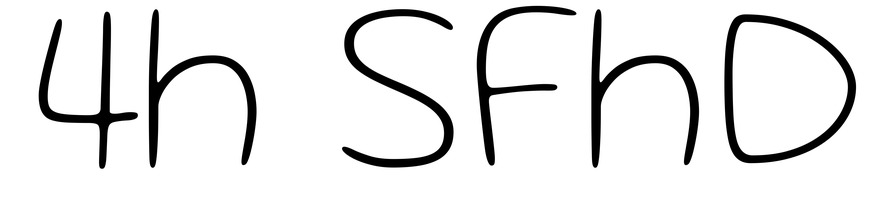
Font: Gluten_Thin